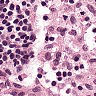
Metastatic tissue present: no